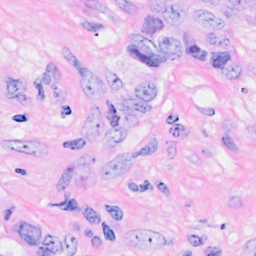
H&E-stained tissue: Breast